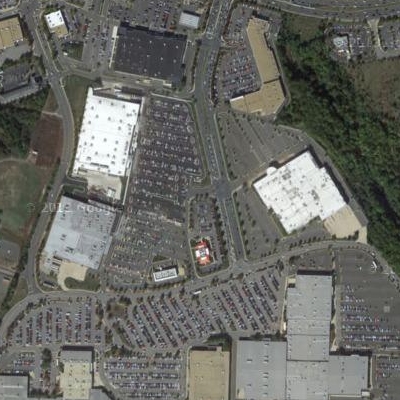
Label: gParking